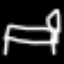
Label: bed